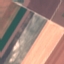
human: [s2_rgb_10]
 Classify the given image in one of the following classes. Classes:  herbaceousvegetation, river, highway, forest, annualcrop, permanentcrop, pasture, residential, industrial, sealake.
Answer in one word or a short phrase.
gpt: AnnualCrop